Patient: sex M, age 75
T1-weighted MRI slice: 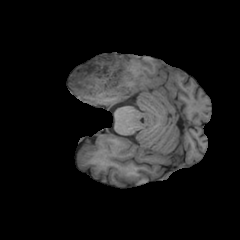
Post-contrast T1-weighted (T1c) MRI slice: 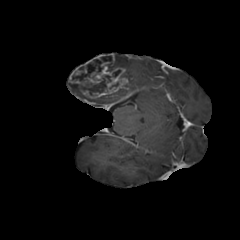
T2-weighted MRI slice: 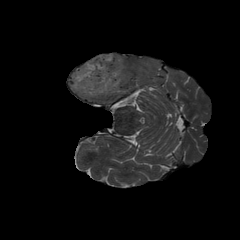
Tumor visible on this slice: yes
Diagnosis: Glioblastoma, IDH-wildtype
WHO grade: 4